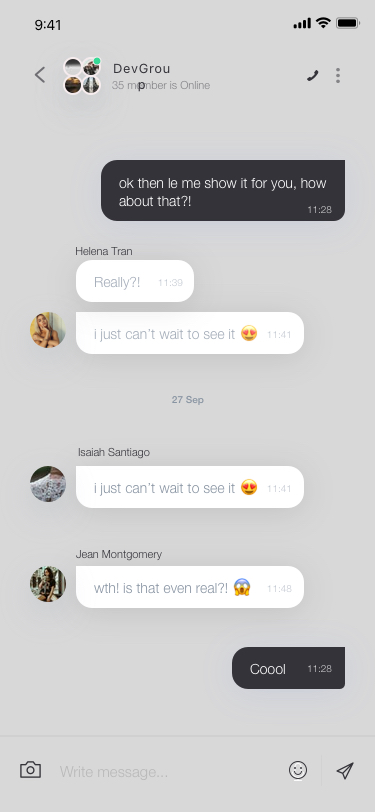
Text in this UI design:
11:48
wth! is that even real?! 😱
Jean Montgomery
11:41
11:39
i just can’t wait to see it 😍
Really?!
Helena Tran
11:41
Isaiah Santiago
i just can’t wait to see it 😍
27 Sep
ok then le me show it for you, how about that?!
11:28
Coool
11:28
DevGroup
35 member is Online